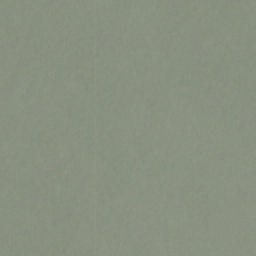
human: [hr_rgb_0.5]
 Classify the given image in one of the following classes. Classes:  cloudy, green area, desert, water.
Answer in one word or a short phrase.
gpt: cloudy